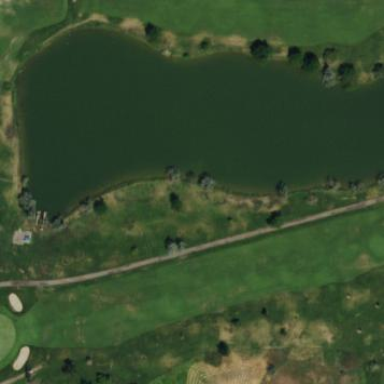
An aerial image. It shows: Well-maintained grassy golf fairway for the sport of golf.